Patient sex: M
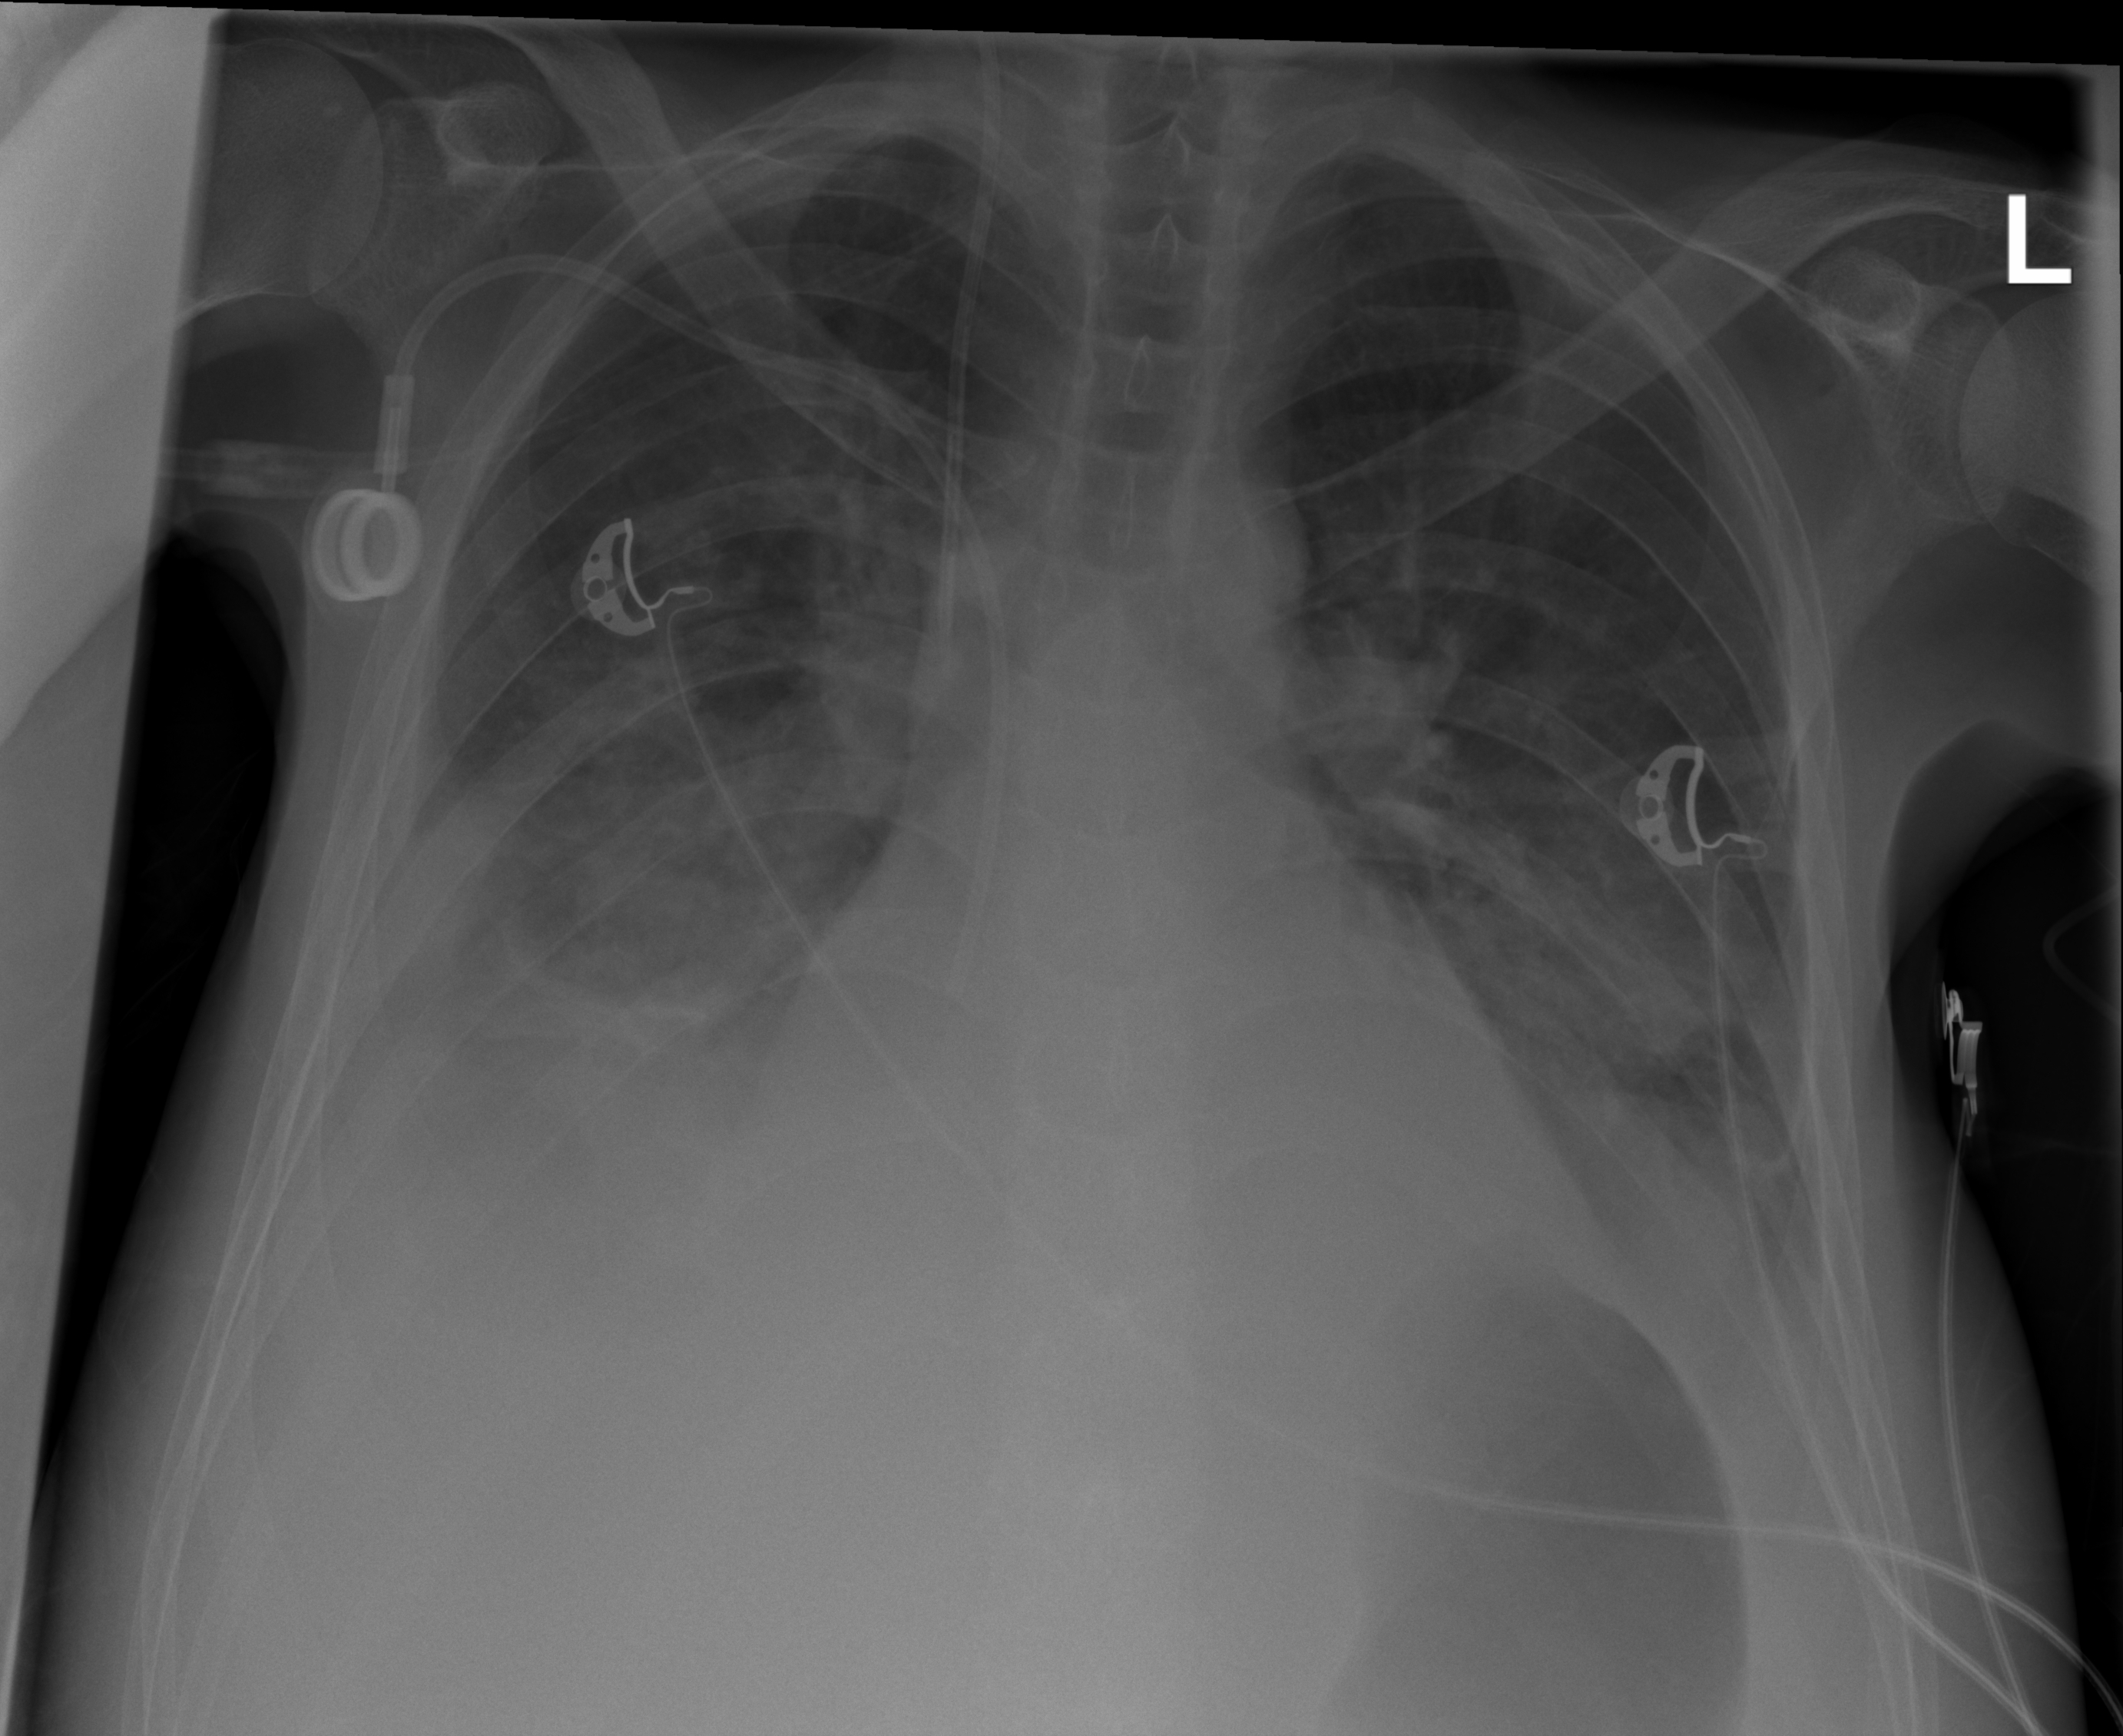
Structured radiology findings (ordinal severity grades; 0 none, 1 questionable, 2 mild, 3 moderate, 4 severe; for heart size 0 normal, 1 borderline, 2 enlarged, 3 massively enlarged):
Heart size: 0
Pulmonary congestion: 0
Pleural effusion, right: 2
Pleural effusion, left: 2
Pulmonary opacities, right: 2
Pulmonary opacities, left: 0
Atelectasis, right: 3
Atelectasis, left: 2